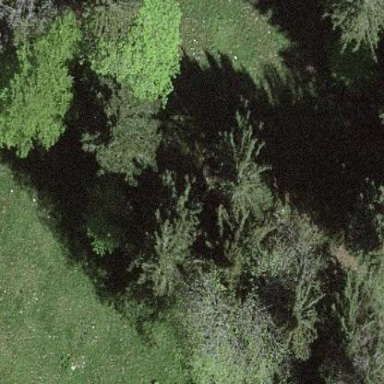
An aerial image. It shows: Beautiful woodland area.